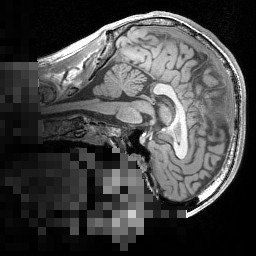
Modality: T1w
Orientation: sagittal
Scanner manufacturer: siemens
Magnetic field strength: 3 T
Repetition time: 1.5 s
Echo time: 0.00291 s